Question: if we have :
'''
dynamic x = "hello"; // Static type is dynamic, runtime type is string
var y = "hello"; // Static type is string, runtime type is string
'''
Fine.
what about
'''
dynamic x = *veryComplicatedRunTimeStructure_UnknownatCompileTime.*;
var y=x;
'''
it 'DOES' compile !
I have a problem with the 'second' line here.
it is known that 'var' is evaluated in time.

But in compile time it have a clue about the type....
so...what is the compile type of the y?
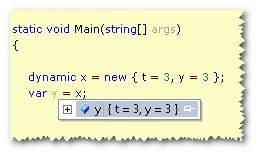
Answer: When the type of the assignment expression is 'dynamic', so is the implicitly declared variable's type. There's nothing special about 'dynamic' here - your code is equivalent to:
'''
dynamic x = new { t = 3, y = 3 };
dynamic y = x;
'''
From section 8.5.1 of the C# 4 spec:
> In the context of a local variable declaration, the identifier 'var' acts as a contextual keyword. When the is specified as 'var' and no type named 'var' is in scope, the declaration is an , whose type is inferred from the type of the associated initializer expression. [...]In an implicitly typed local variable declaration, the type of the local variable being
declared is taken to be the same as the type of the expression used to initialize the variable.
So here, the expression is 'dynamic', and so is the variable...